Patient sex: F
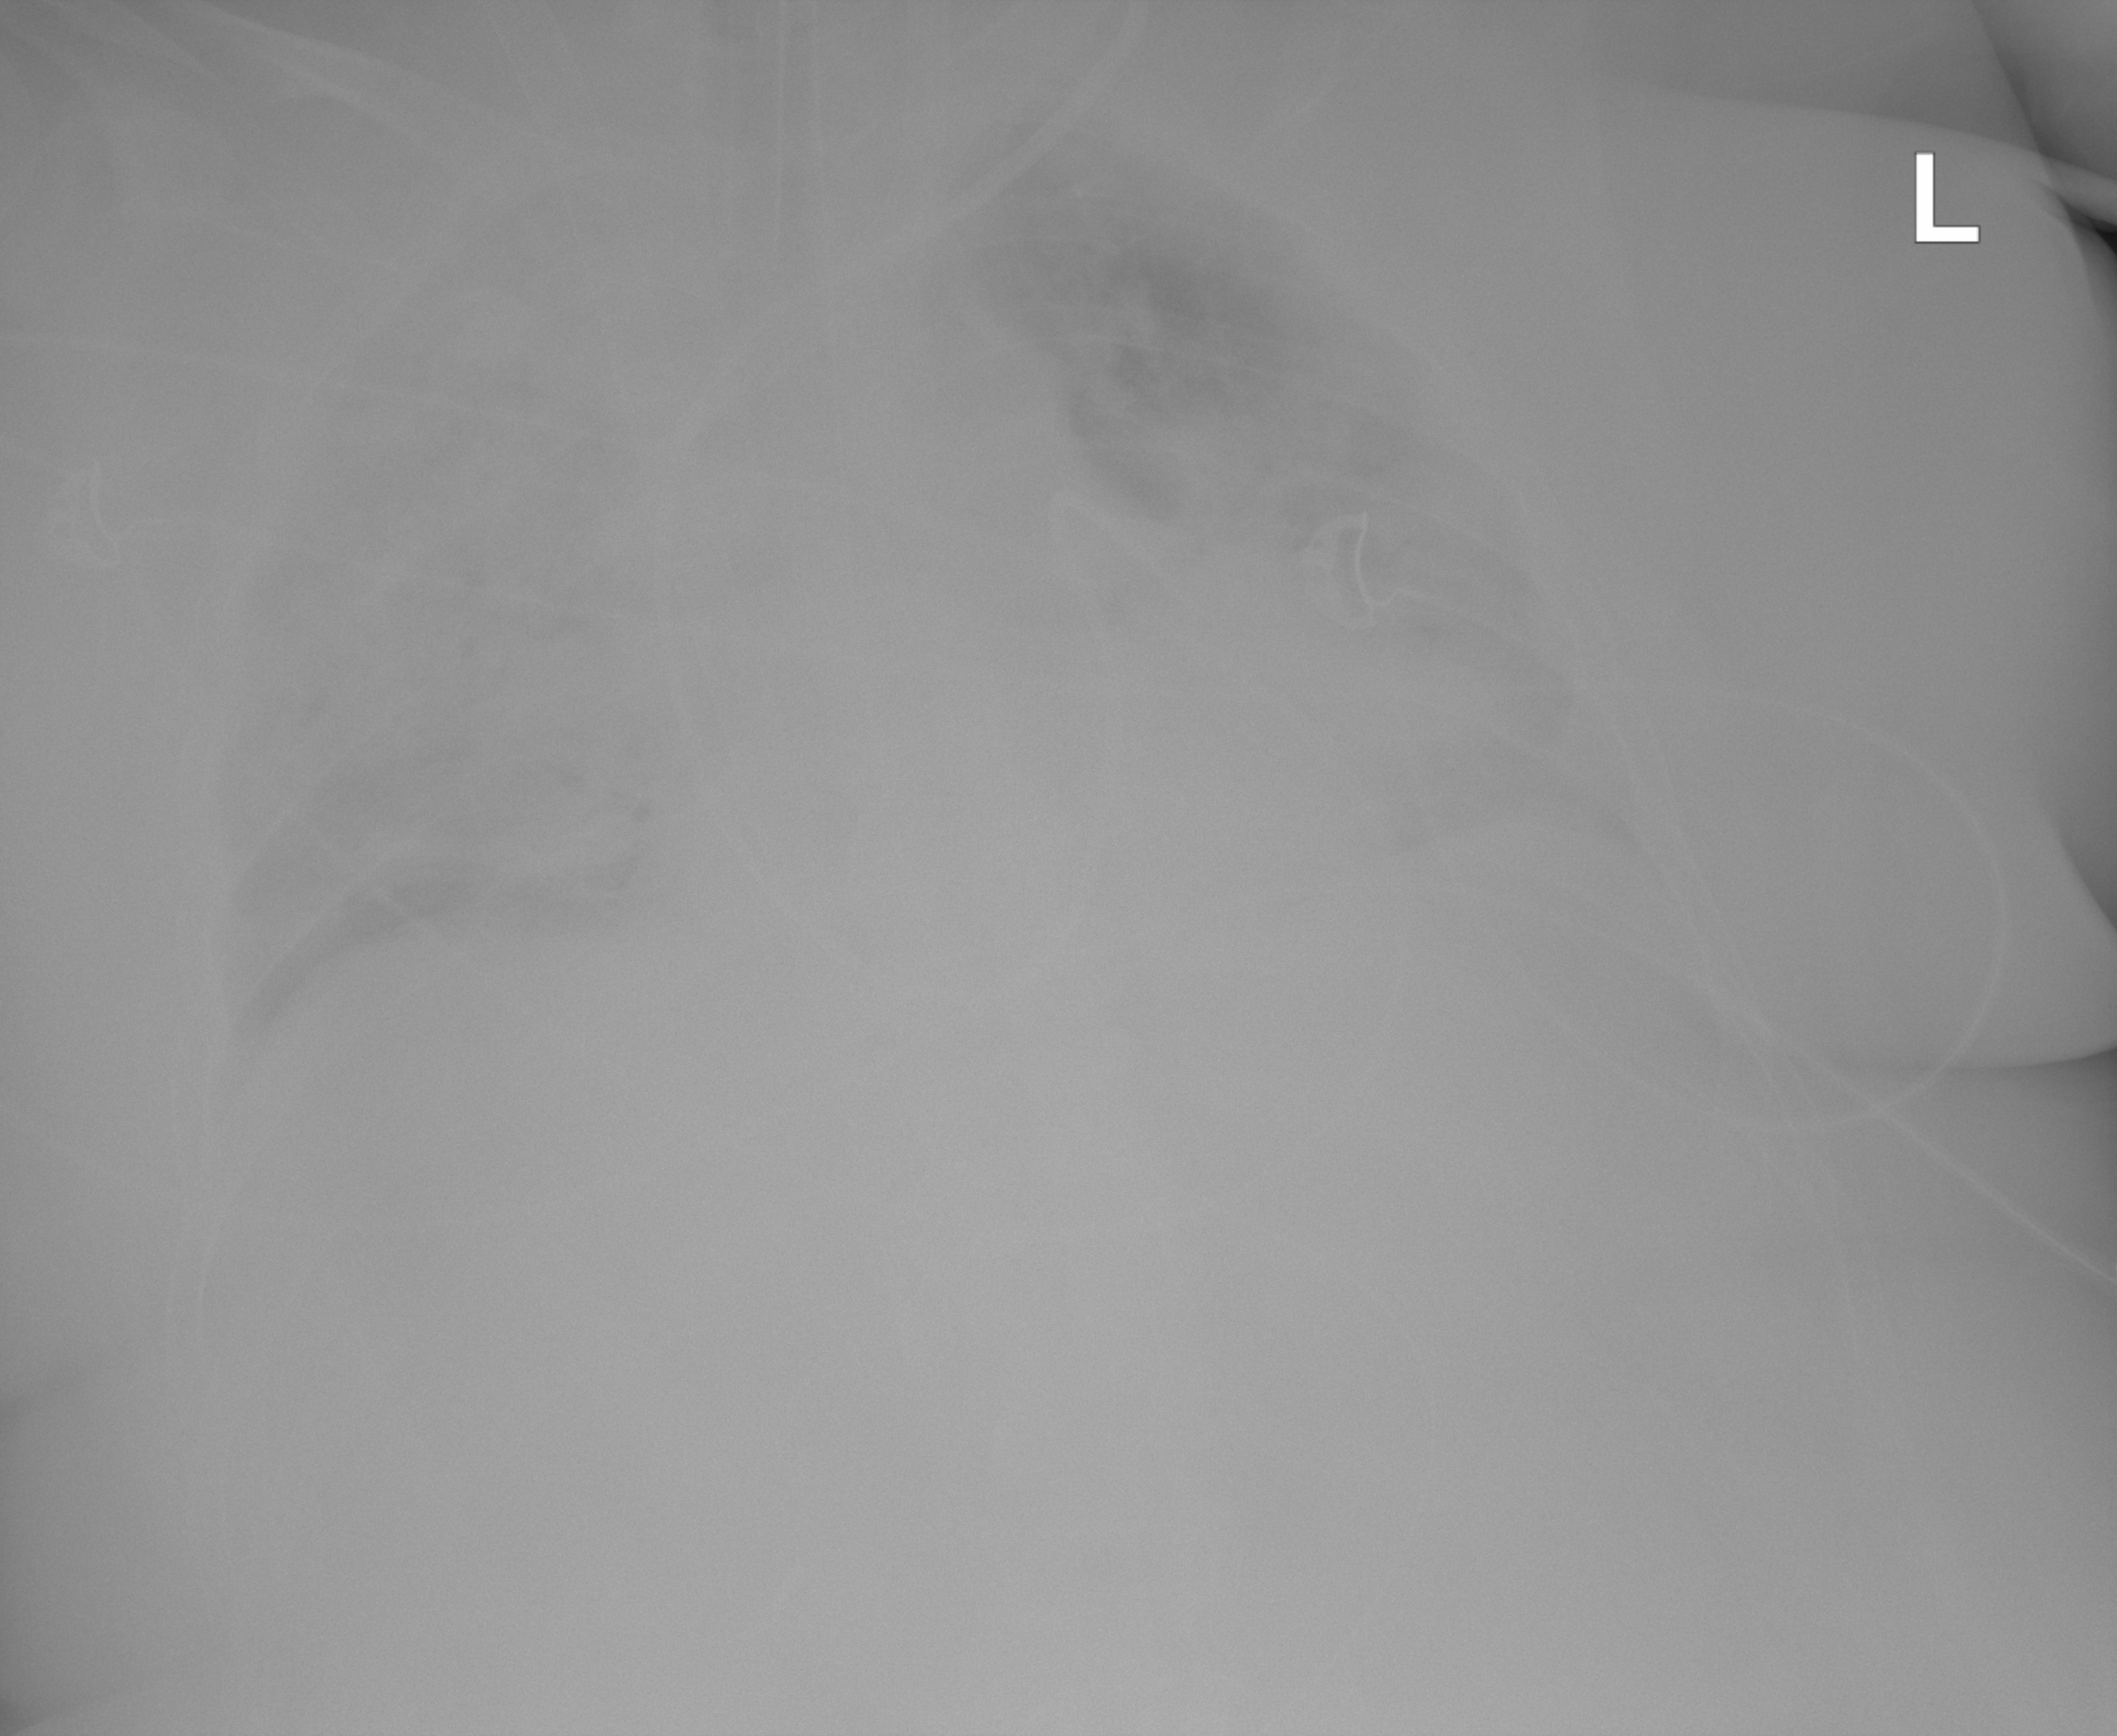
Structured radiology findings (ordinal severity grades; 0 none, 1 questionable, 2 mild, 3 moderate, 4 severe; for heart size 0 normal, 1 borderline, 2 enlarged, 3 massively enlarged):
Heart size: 2
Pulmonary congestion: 2
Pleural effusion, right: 2
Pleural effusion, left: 2
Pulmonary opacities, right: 4
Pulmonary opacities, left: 3
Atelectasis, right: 4
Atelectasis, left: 3